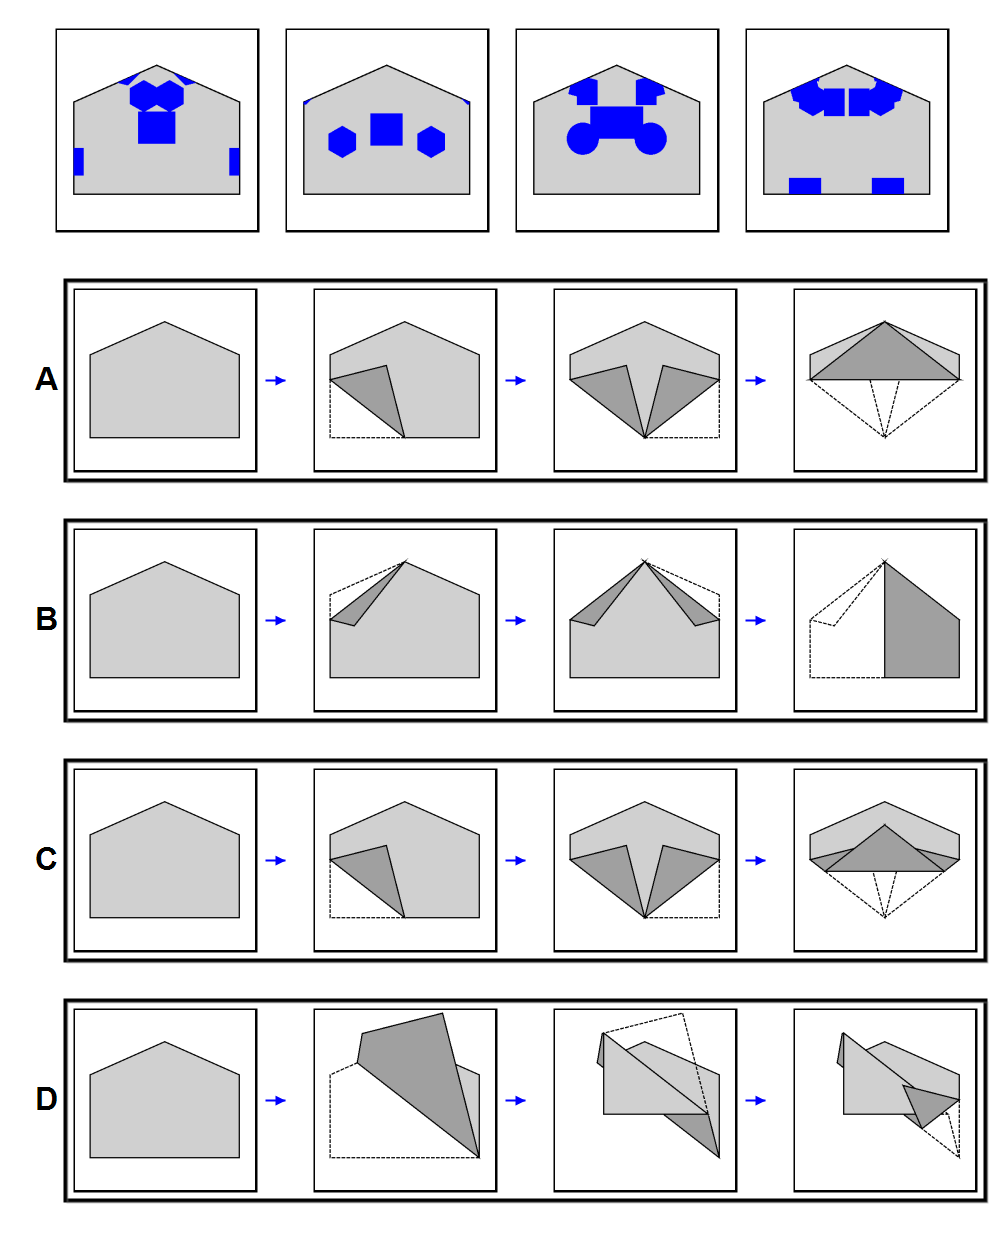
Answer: B